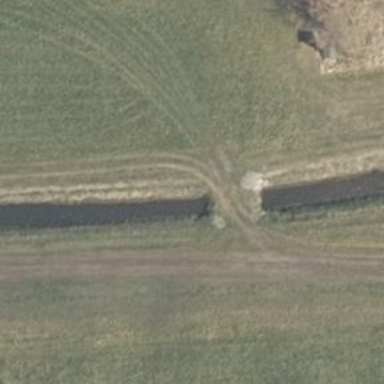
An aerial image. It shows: Grassy path on bridge.